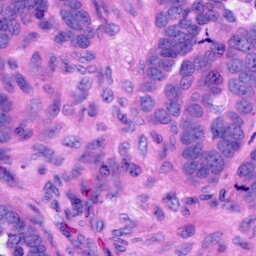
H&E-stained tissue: Ovarian